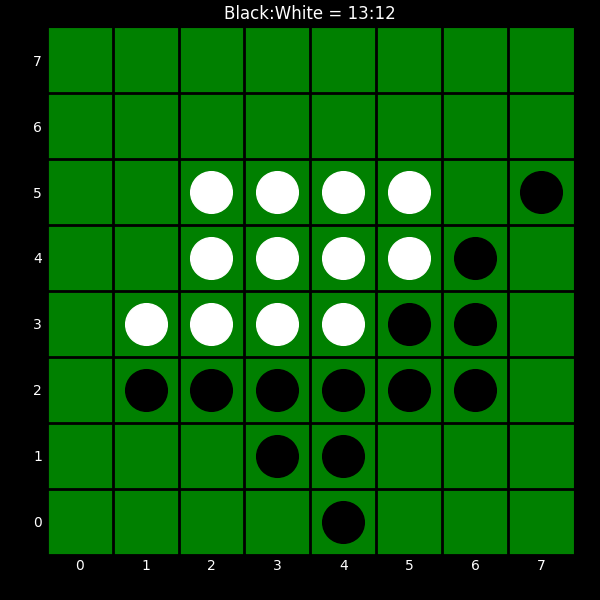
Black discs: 13
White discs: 12